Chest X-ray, PA view. Patient: 52 years old, sex M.
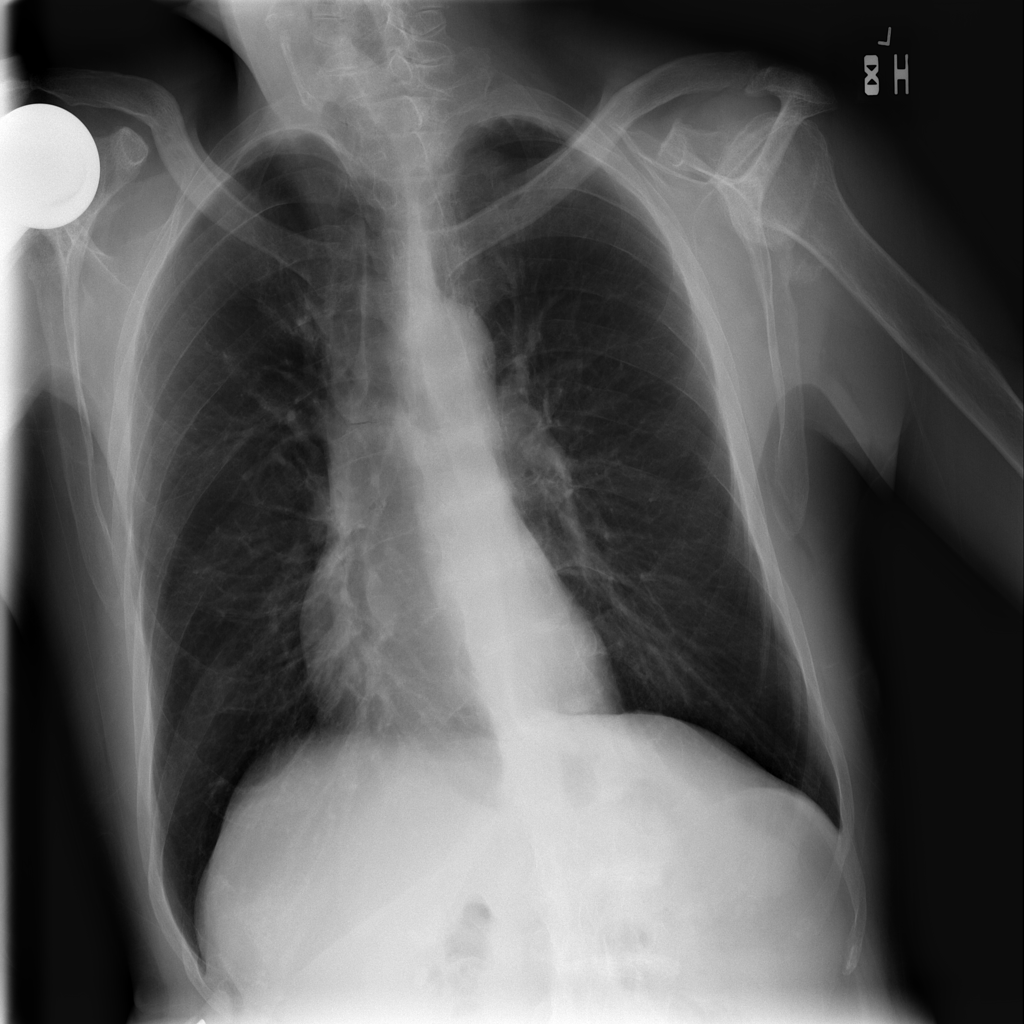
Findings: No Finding